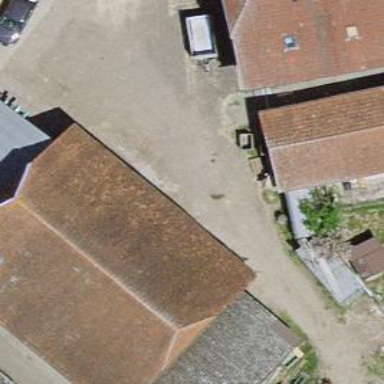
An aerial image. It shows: Shed building.